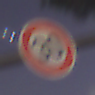
Verkehrszeichen: Geschwindigkeit30
Umgebung: Outdoor, Suburban
Tageszeit: Night
Wetter: PartlyCloudy
Licht: Artificial
Jahreszeit: NotSpecified
Kontrast: HighContrast